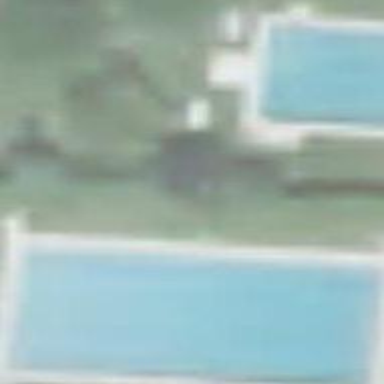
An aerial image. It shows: Swimming pool located in leisure land.